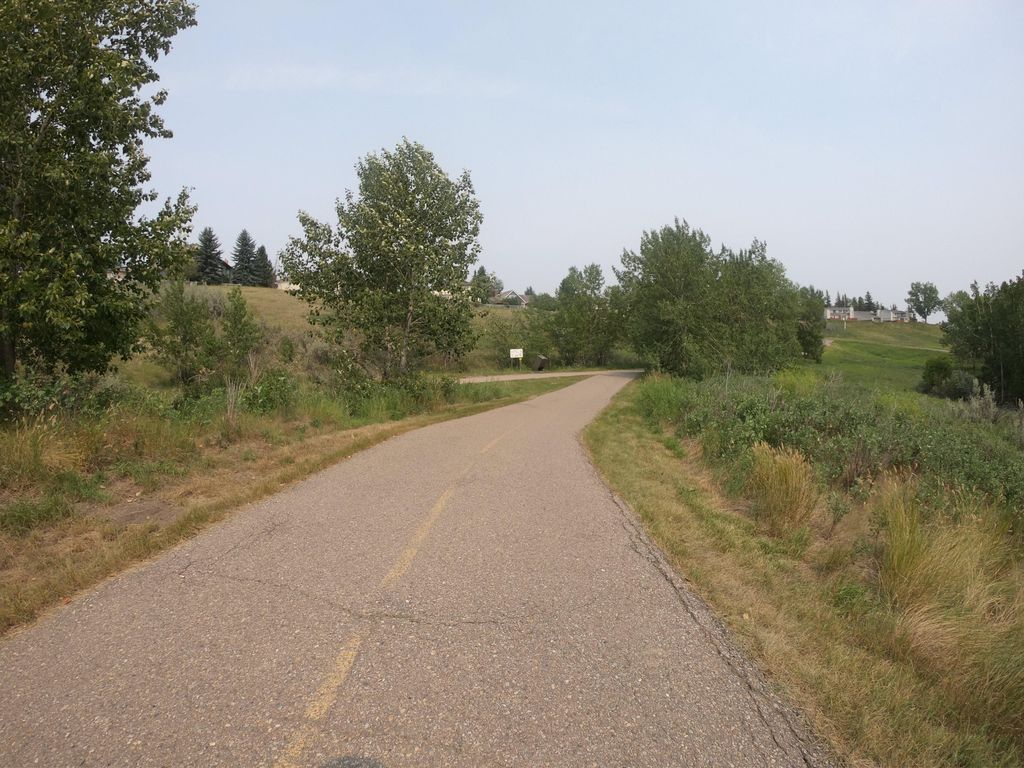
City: calgary